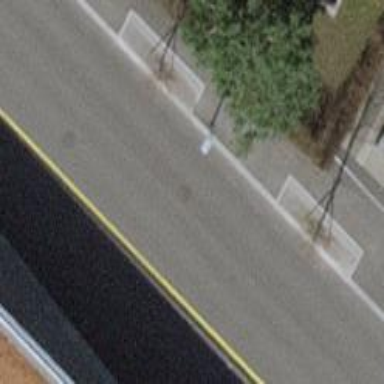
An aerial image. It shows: Bus stop with stop position for public transport.